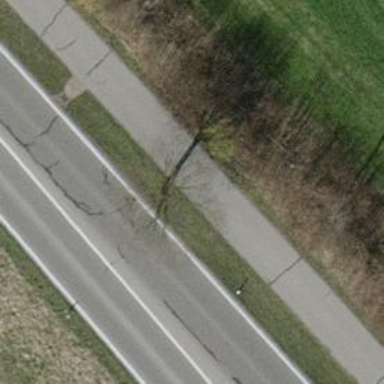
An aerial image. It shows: Avenue of trees.